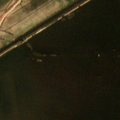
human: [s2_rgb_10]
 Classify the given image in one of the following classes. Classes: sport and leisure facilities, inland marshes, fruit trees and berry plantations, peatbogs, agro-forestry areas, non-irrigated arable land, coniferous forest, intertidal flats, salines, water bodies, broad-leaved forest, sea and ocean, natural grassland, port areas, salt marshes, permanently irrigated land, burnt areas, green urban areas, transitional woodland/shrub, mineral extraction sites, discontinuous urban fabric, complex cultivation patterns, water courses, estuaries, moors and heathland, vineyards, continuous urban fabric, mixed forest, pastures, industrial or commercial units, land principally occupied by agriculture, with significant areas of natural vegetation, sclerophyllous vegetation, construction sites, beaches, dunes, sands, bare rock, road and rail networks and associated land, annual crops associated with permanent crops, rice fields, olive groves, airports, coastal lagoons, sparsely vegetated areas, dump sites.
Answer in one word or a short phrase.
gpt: pastures